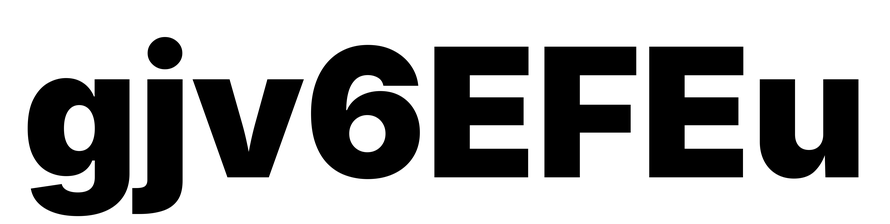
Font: Inter_Black